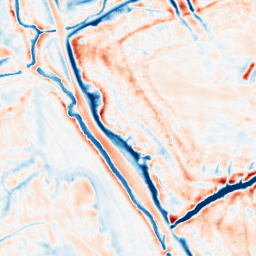
Category: edge_preserving
Decomposition family: bilateral
Decomposition parameters: d: 21
sigma_color: 75
sigma_space: 50
Upsampling method: linear_exact
Upsampling parameters: scale: 8
Upsampling scale: 8